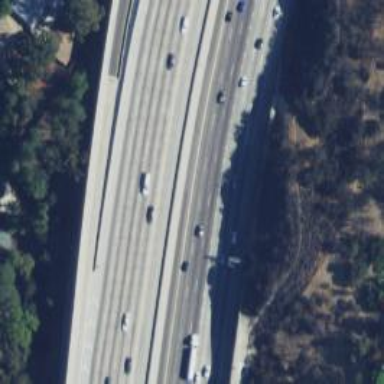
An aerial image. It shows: Motorway.